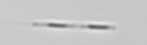
Label: Leptocylindrus